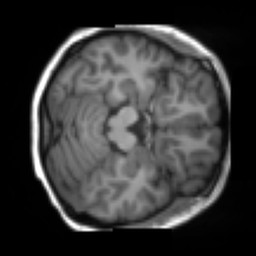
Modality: T1w
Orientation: axial